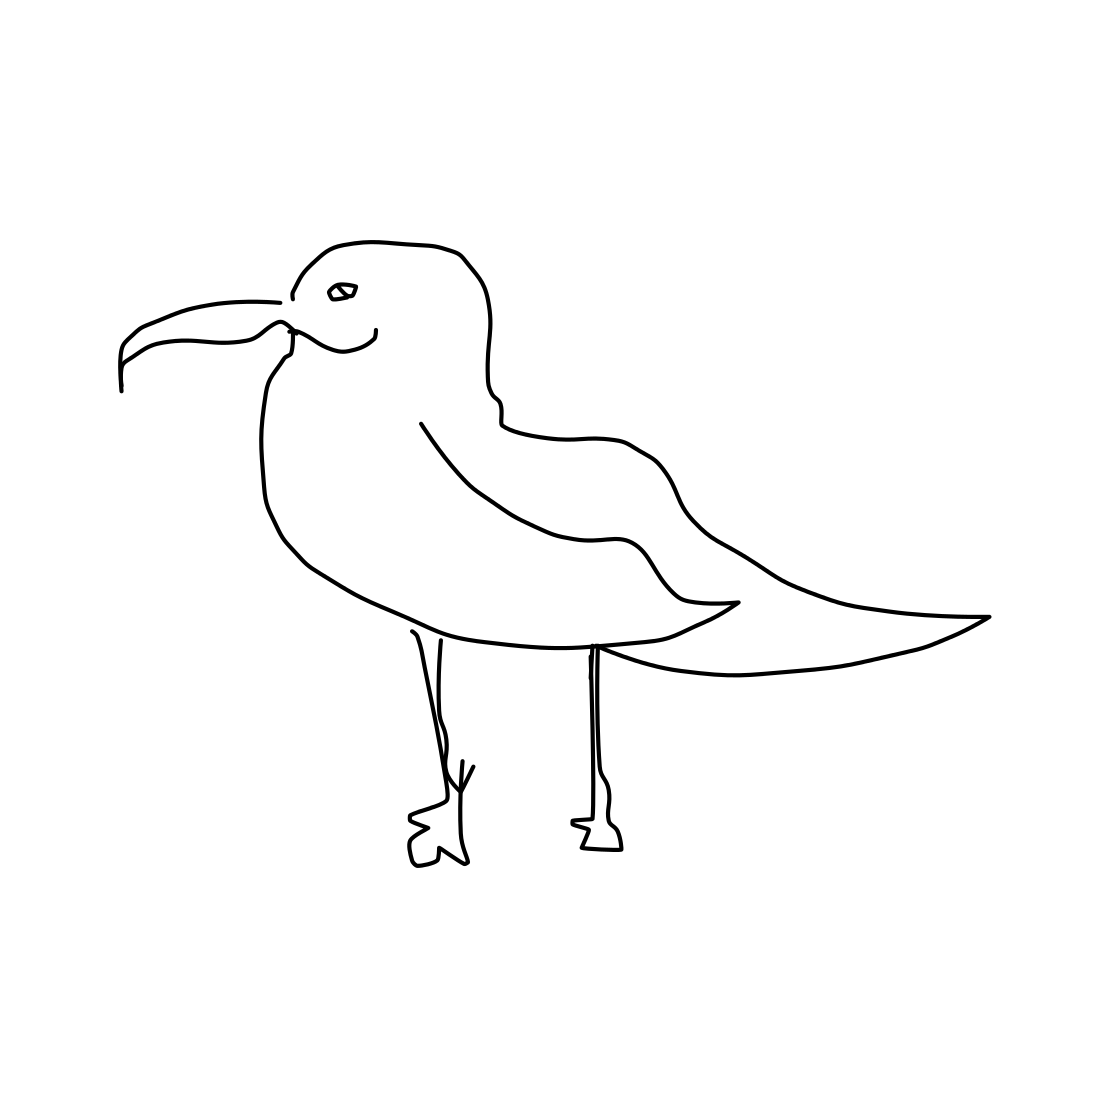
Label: seagull